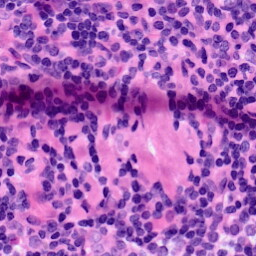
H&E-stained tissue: LymphNode